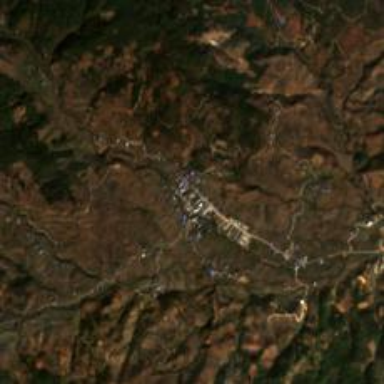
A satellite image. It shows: Ethnic township within town.